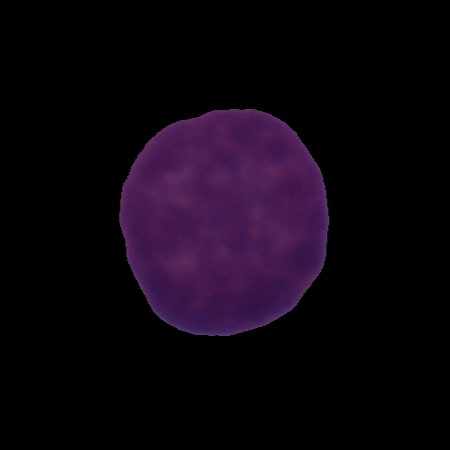
Label: cancer